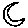
Label: moon